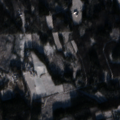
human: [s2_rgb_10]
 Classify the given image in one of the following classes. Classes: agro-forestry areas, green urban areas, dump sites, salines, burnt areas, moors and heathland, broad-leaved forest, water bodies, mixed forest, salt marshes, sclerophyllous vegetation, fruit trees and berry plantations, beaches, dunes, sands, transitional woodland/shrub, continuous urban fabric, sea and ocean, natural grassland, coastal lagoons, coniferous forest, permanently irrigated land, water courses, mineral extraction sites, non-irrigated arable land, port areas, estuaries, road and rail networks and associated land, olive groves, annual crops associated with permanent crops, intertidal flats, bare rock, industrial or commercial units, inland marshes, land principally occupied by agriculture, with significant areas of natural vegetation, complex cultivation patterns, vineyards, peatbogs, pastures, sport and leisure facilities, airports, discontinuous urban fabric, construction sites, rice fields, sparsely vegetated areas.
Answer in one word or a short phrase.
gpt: coniferous forest, mixed forest, transitional woodland/shrub